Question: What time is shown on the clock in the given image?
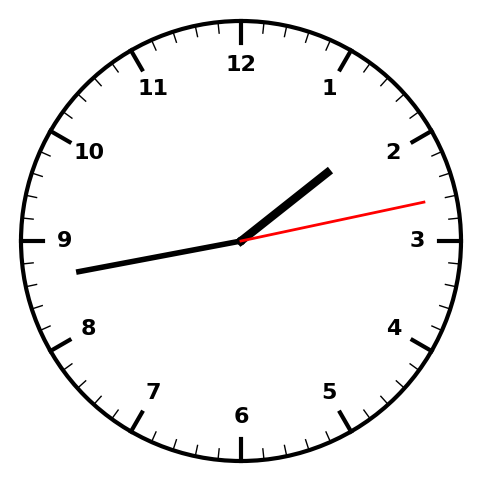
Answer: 01:43:13